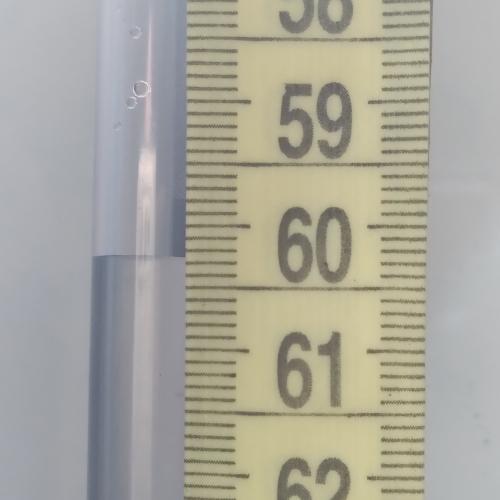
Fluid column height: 60.3 cm